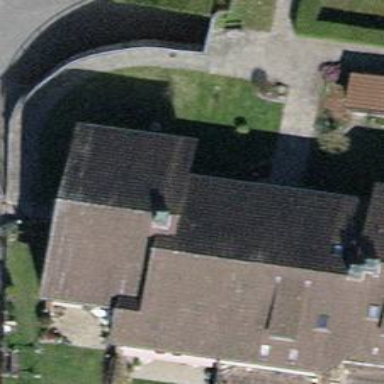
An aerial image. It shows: Building with tiled roof.